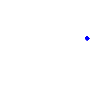
Particle: proton